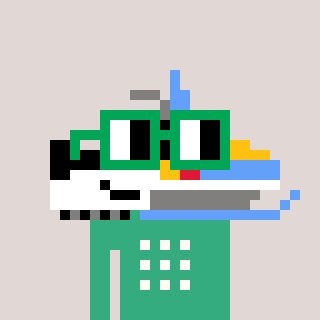
a pixel art character with square green glasses, a snowmobile-shaped head and a teal-colored body on a warm background